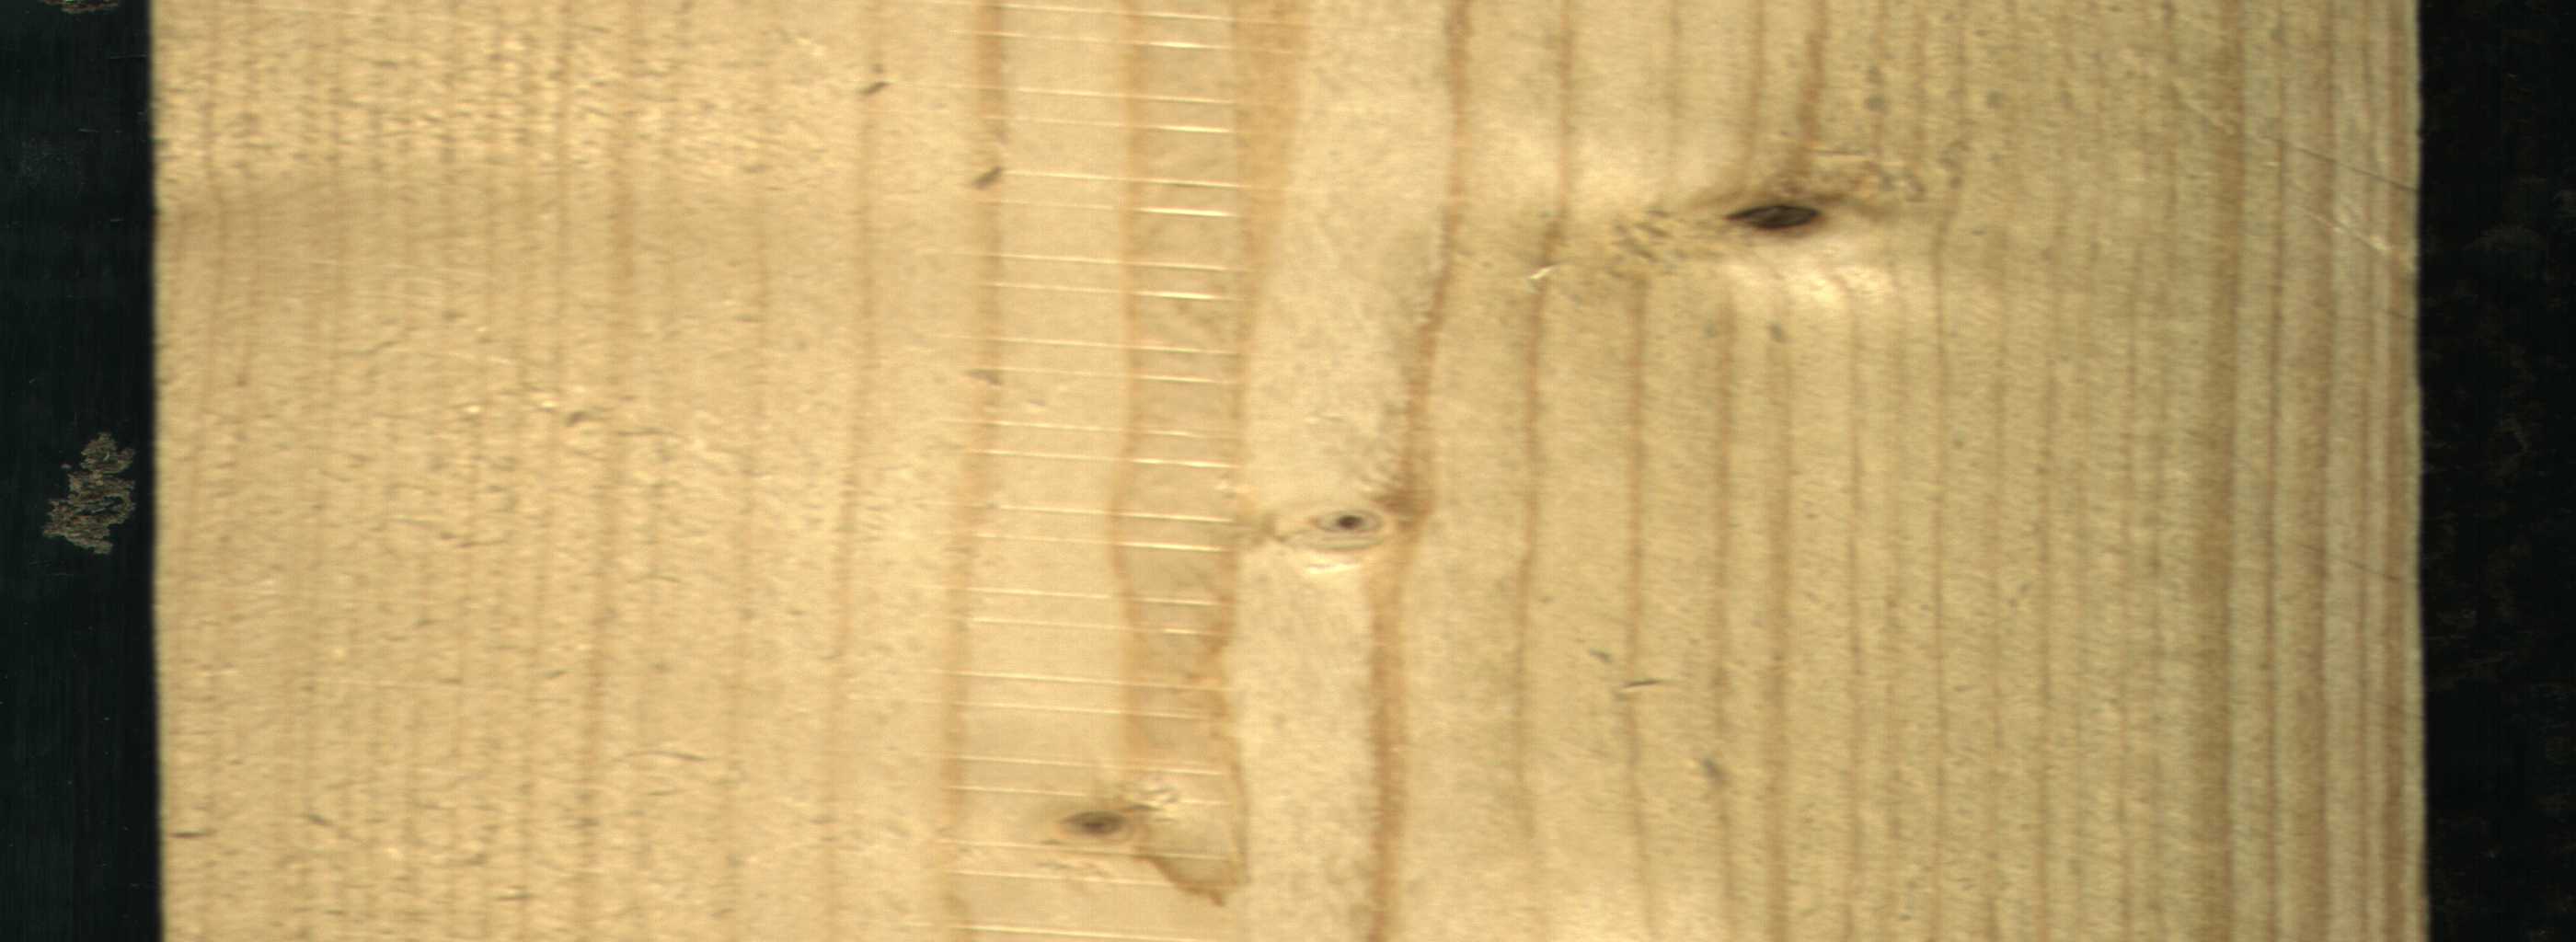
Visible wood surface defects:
Dead_Knot
Live_Knot
Live_Knot